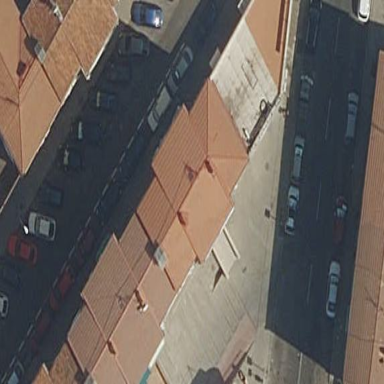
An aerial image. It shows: Hipped-roof building with apartments.